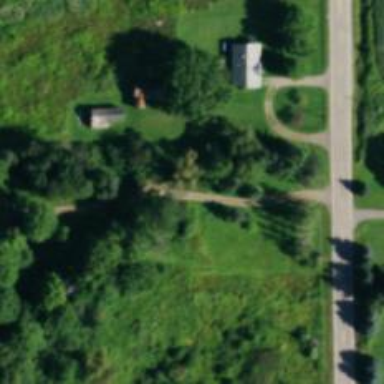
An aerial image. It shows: Driveway.